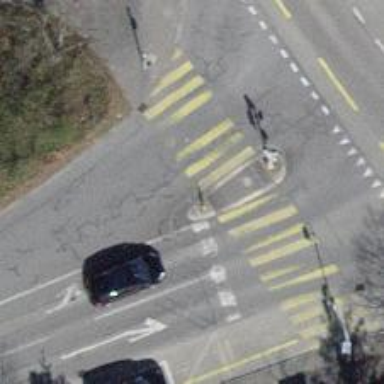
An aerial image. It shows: Road crossing with traffic signals.